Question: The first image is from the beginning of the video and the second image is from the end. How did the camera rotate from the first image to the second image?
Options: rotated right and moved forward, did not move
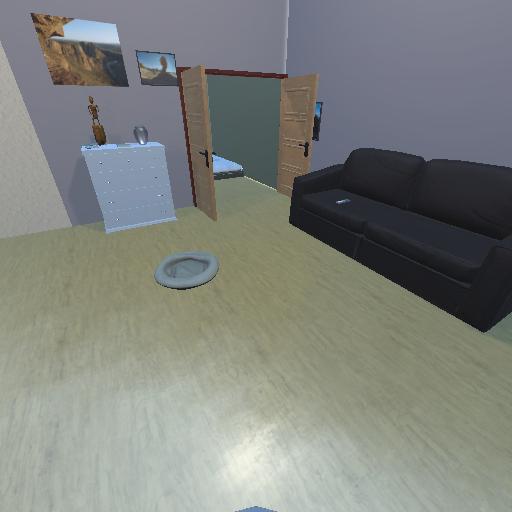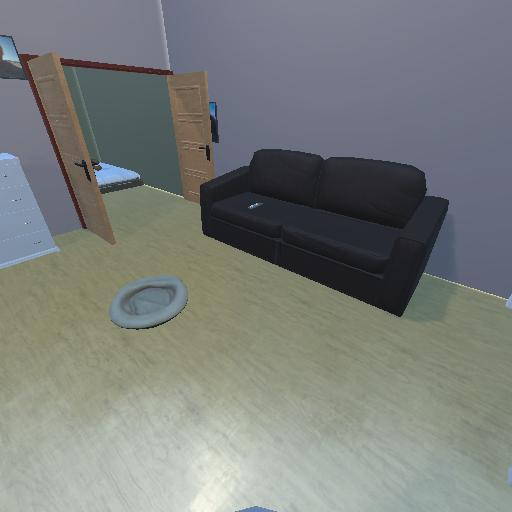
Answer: rotated right and moved forward